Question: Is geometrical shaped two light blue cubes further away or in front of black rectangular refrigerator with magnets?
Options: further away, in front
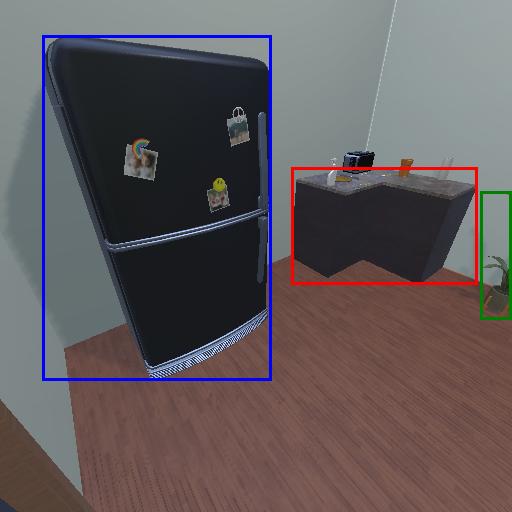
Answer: further away